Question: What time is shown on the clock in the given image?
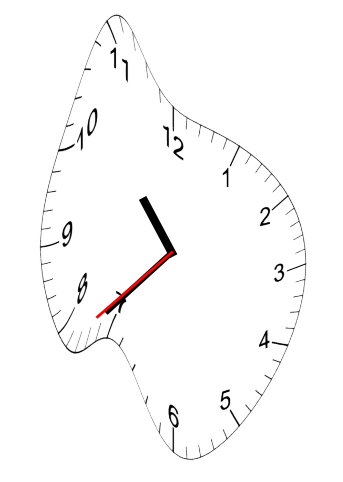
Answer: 10:37:38